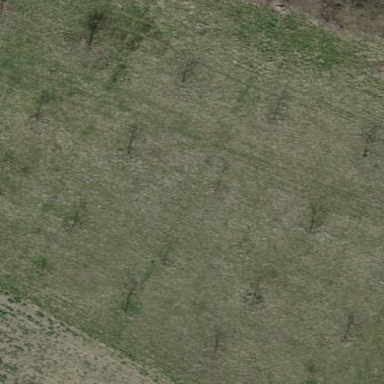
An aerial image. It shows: Orchard.